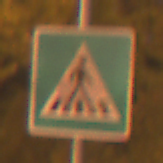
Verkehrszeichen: FussgaengerueberwegLinks
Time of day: Night
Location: Outdoor (Suburban)
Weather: PartlyCloudy
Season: NotSpecified
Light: Artificial